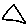
Label: triangle